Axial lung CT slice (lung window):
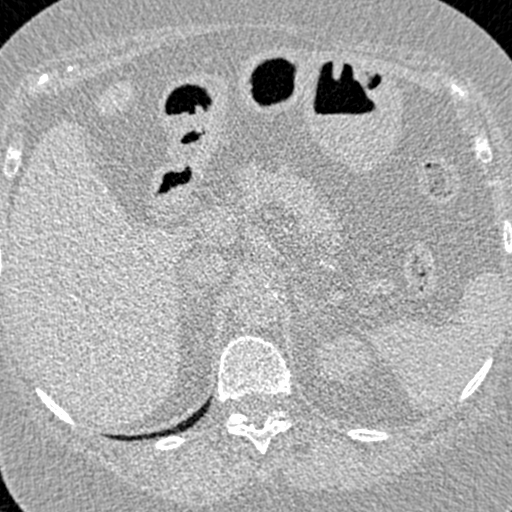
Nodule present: no